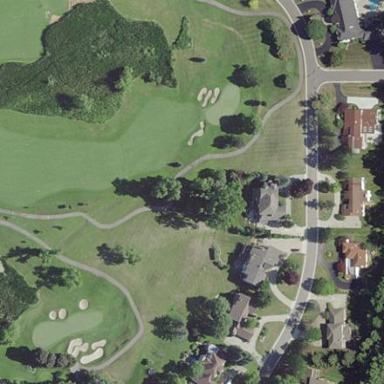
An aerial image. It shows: Grassy area designated as golf fairway.